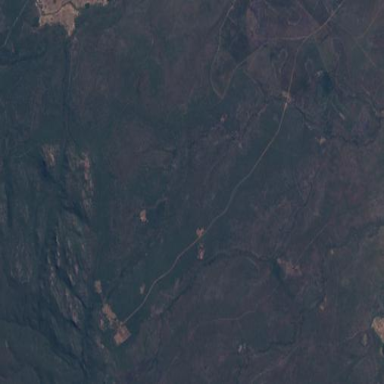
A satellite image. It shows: Forest area.